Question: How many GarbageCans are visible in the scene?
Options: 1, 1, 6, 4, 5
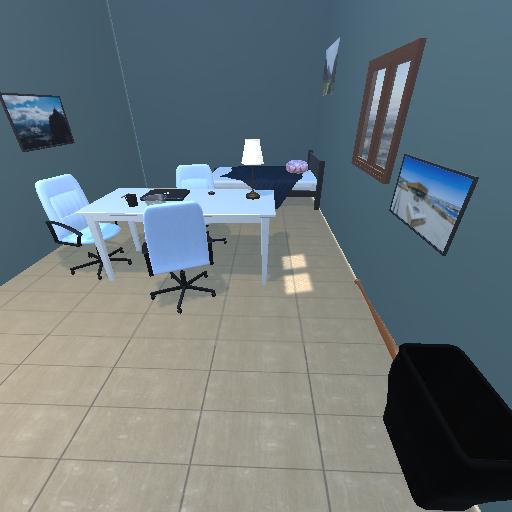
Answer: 1